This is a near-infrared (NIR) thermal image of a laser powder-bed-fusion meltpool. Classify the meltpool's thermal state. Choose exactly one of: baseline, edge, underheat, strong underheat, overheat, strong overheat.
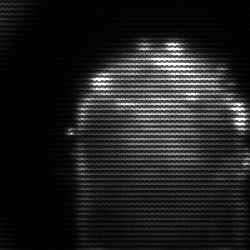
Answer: baseline